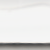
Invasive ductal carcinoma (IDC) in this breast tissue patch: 0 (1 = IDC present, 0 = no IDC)